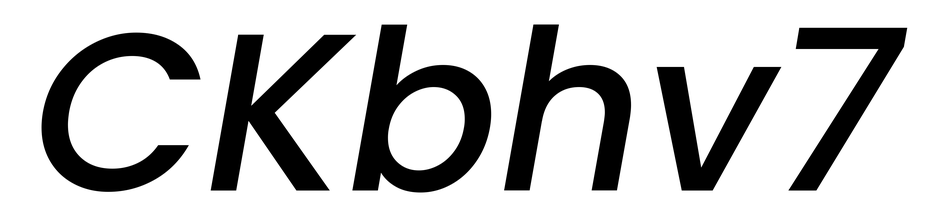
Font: Poppins-MediumItalic